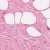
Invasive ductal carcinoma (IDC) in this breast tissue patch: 0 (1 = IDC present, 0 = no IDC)